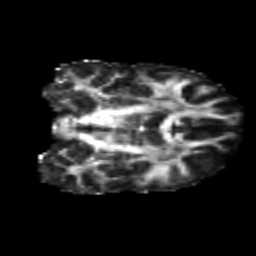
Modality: FA
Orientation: coronal
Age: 26
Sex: female
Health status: healthy
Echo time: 0.074 s